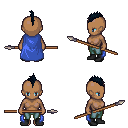
a pixel art fantasy rpg character, female body template, human, dark skin, blue cape, teal pants, raven mohawk hairstyle, black shoes, spear, four views (front, back, left, right), 2x2 character sprite sheet, small pixel art, hard edges, no anti-aliasing